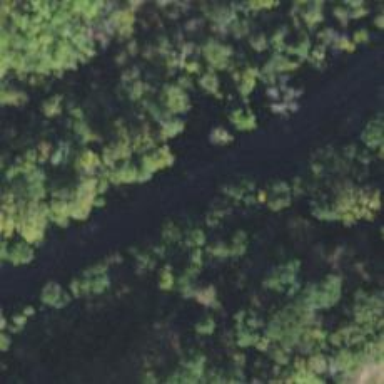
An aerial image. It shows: Railway track.